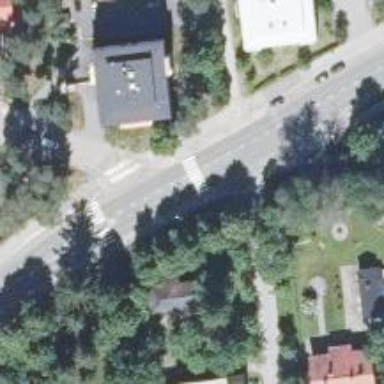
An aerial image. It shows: Cycleway.